Interaction volume radius: 5 \u00c5
Interaction volume height: 10 \u00c5
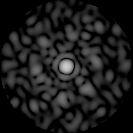
Disorder parameter: 0.8406